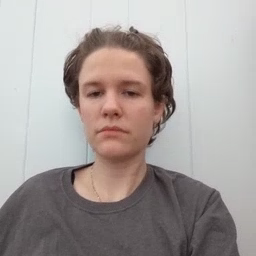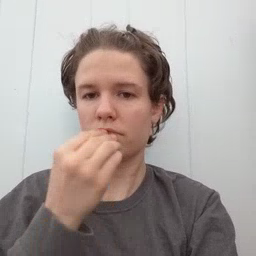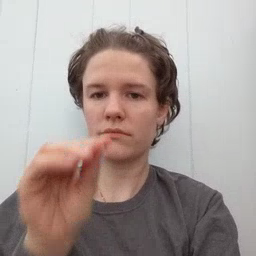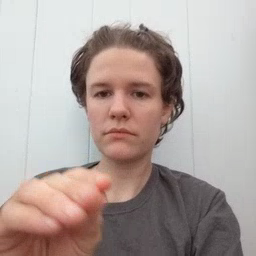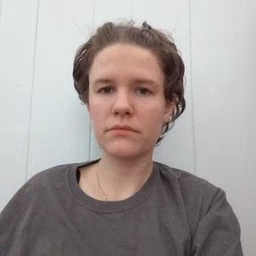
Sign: kiss